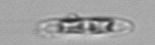
Label: pennate